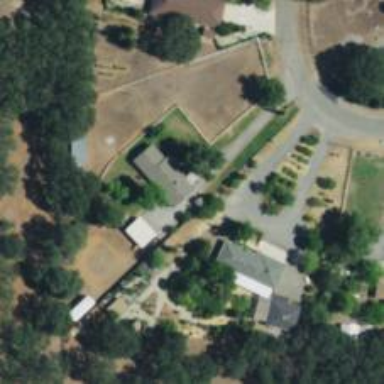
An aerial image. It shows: Driveway.